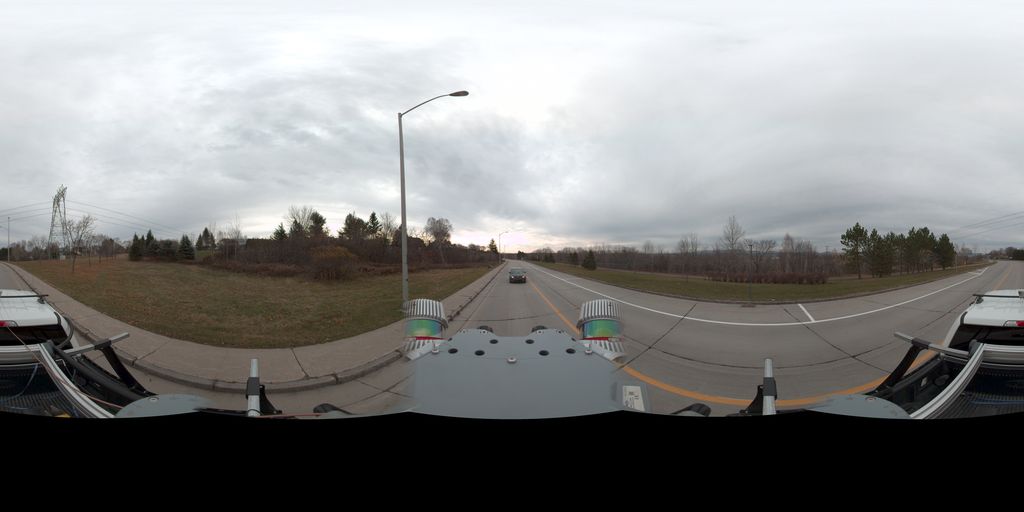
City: quebec_city